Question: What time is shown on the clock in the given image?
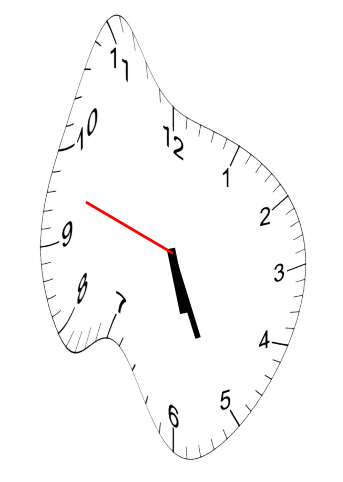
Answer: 05:25:48